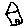
Label: house